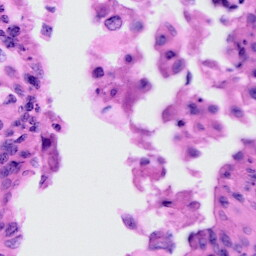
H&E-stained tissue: Cervix